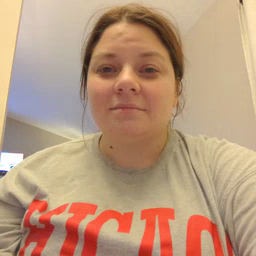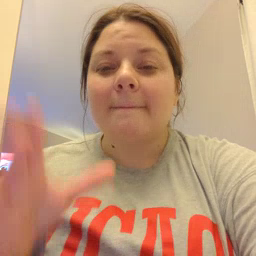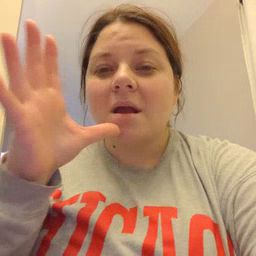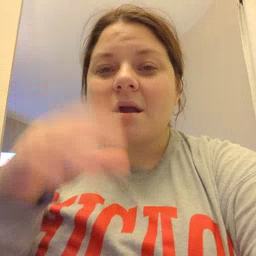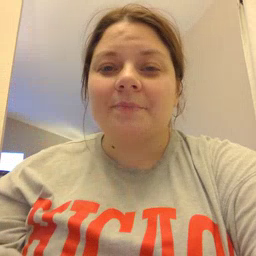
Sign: mom